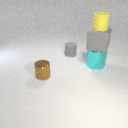
large cyan metal cylinder below large gray rubber cube